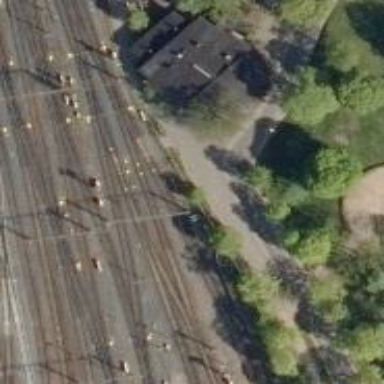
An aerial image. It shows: Asphalt cycleway.